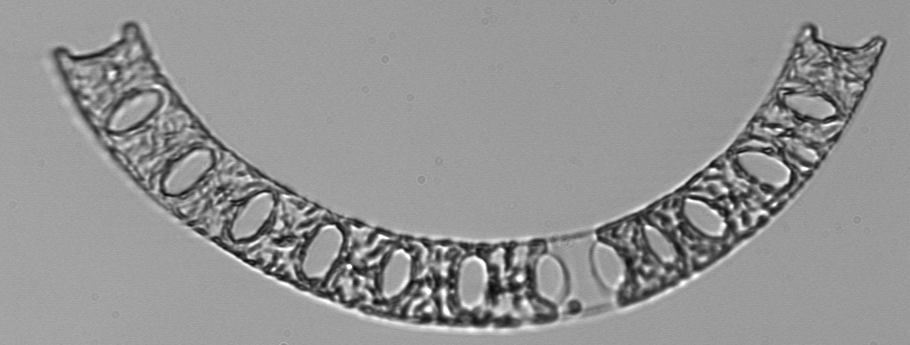
Label: Eucampia